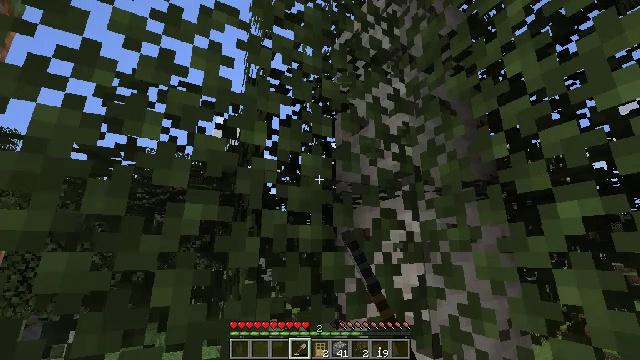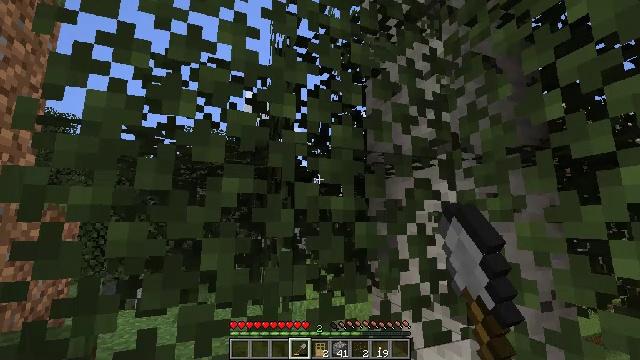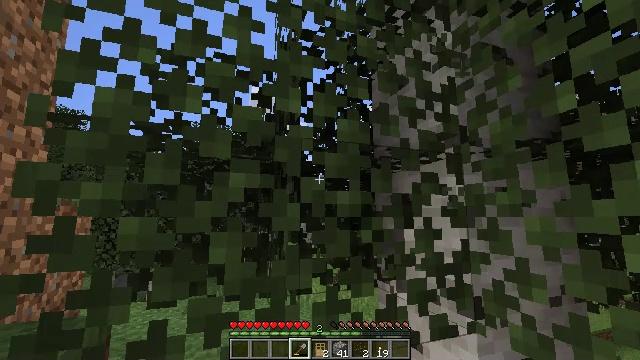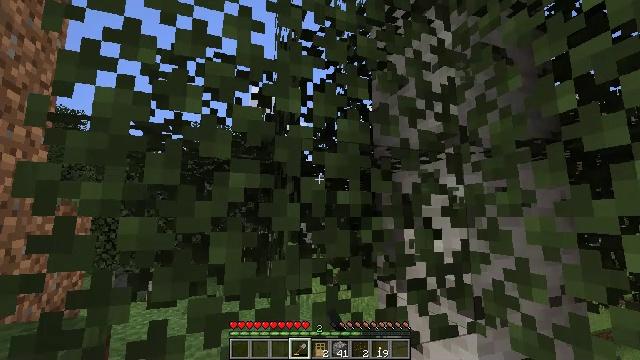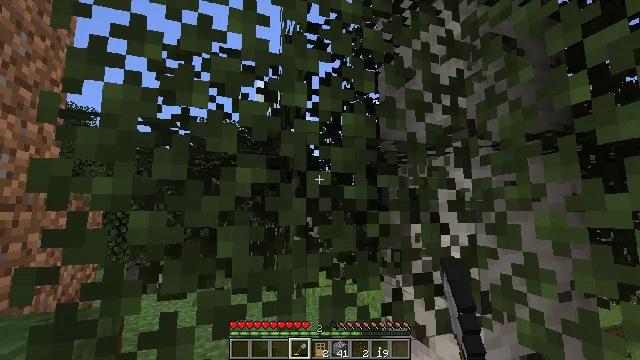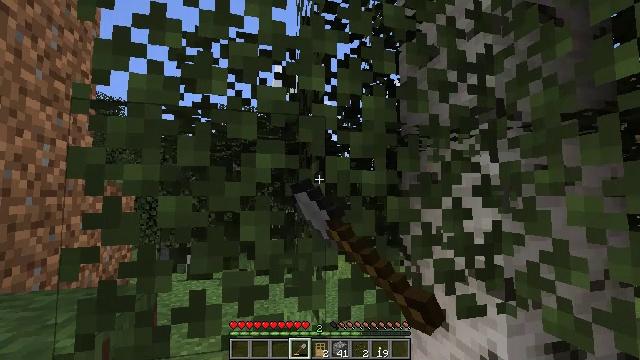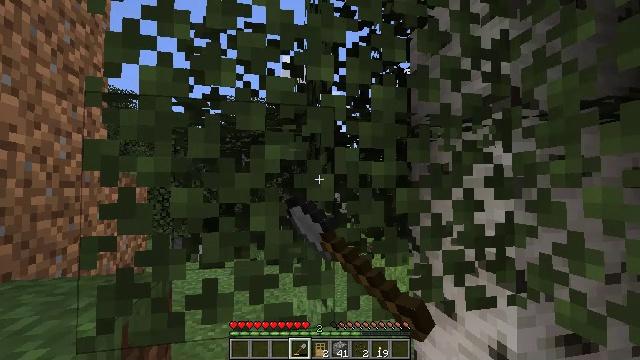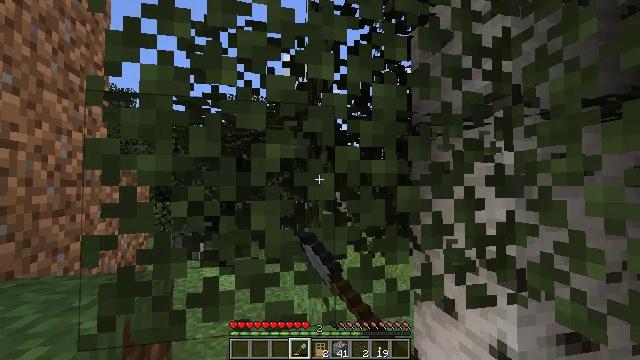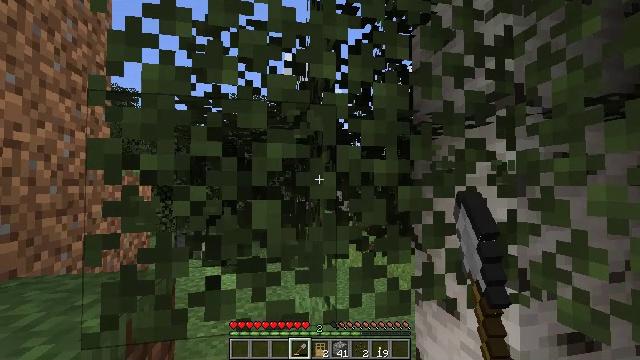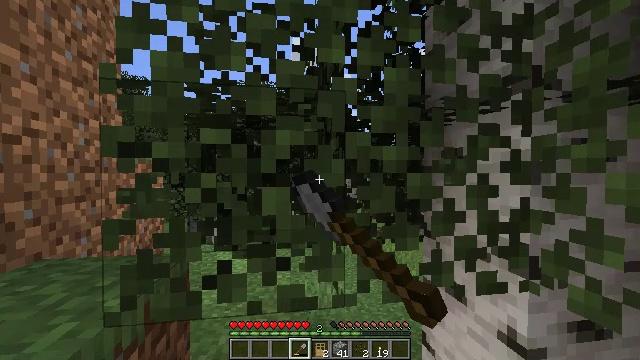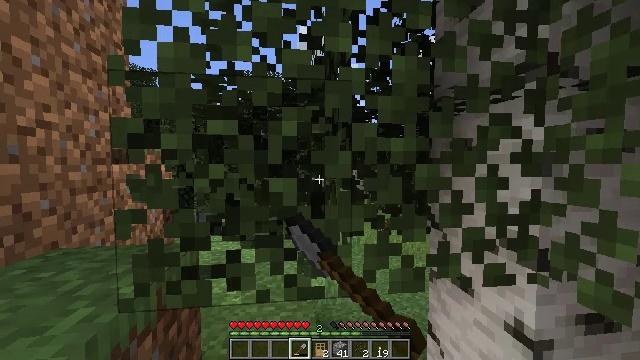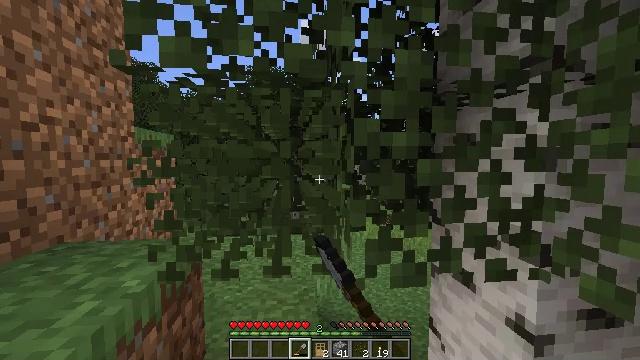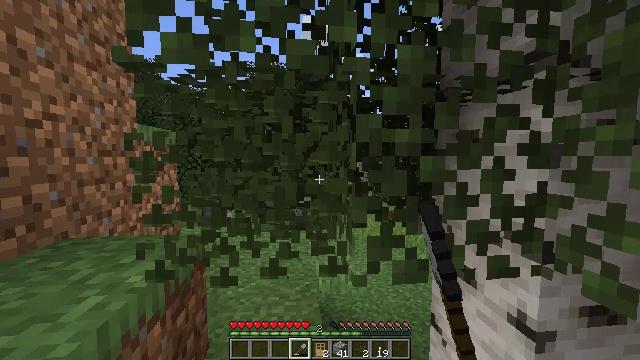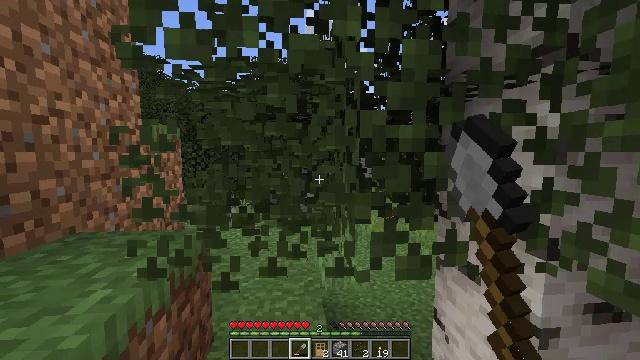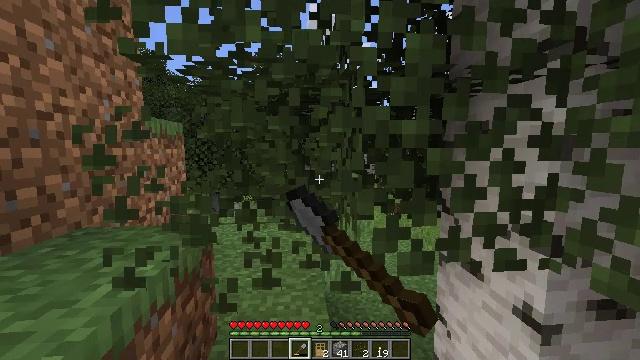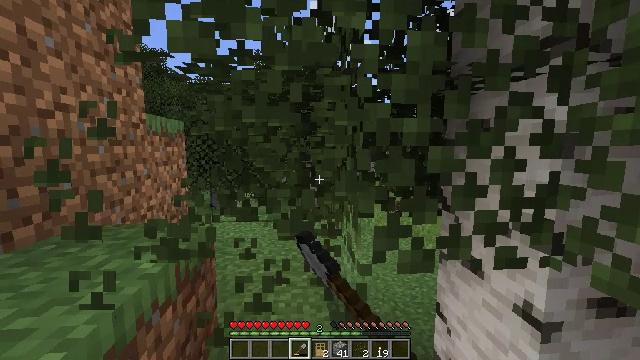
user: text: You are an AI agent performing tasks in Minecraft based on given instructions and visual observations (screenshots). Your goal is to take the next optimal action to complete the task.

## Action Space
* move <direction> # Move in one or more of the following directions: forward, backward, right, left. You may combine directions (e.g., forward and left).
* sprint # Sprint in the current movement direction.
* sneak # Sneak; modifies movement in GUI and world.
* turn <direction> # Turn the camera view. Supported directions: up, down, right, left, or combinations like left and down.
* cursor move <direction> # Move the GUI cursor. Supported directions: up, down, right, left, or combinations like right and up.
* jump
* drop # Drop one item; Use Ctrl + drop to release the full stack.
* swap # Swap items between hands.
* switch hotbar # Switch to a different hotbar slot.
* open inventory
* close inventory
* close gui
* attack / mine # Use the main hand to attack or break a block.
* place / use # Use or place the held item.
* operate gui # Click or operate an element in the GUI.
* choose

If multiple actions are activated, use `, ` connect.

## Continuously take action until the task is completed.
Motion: motion action
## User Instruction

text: Gather birch leaves using hands or shears.
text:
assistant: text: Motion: turn left and down, attack / mine
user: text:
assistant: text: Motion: turn left and down, attack / mine
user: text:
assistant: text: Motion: attack / mine
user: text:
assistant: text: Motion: turn left and down, attack / mine
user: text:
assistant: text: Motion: turn left and down, attack / mine
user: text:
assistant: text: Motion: turn left and down, attack / mine
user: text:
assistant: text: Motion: attack / mine
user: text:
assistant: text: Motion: attack / mine
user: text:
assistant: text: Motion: turn left and down, attack / mine
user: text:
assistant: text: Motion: turn left and down, attack / mine
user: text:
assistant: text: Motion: turn down, attack / mine
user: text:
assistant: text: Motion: attack / mine
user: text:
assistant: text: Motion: attack / mine
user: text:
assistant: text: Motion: attack / mine
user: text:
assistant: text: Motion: attack / mine
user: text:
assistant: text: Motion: attack / mine
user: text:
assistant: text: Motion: attack / mine
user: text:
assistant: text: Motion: move forward, turn up, attack / mine
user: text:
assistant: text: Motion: move forward, turn left and up, attack / mine
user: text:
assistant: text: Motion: move forward, turn left and up, attack / mine
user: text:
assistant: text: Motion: turn left and up, attack / mine
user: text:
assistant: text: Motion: turn left and up, attack / mine
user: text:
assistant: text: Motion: turn up, attack / mine
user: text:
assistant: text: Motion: turn up, attack / mine
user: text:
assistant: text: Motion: attack / mine
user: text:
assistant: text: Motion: attack / mine
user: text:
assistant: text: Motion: attack / mine
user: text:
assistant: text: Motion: attack / mine
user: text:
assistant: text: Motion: attack / mine
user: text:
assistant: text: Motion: attack / mine